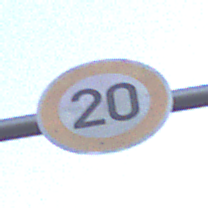
Verkehrszeichen: Geschwindigkeit20
Umgebung: Outdoor, Suburban
Tageszeit: SunriseSunset
Wetter: Clear
Licht: Natural
Jahreszeit: NotSpecified
Kontrast: LowContrast